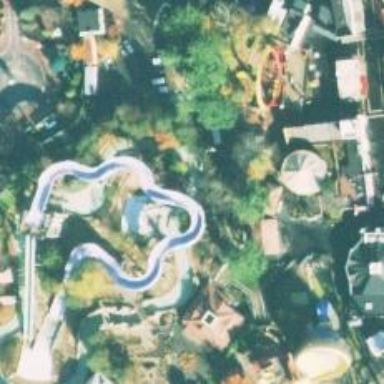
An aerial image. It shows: Water slide attraction resembling culvert tunnel.